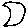
Label: moon